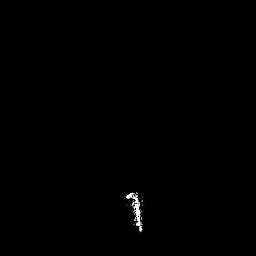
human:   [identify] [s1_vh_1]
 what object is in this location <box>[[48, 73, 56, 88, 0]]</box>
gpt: <ref>1 medium ship at the bottom</ref>